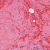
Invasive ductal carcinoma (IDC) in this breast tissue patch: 0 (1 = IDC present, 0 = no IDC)